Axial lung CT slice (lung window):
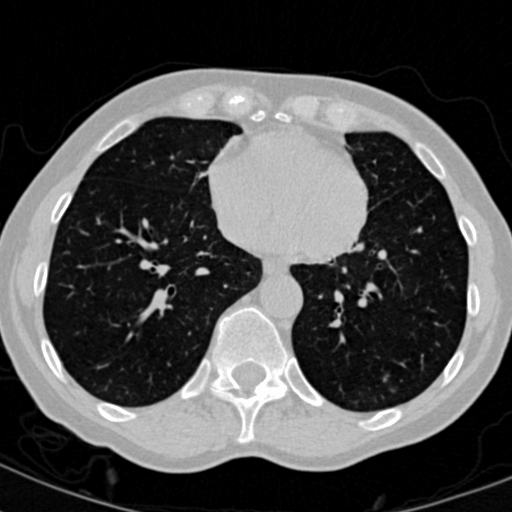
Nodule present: no